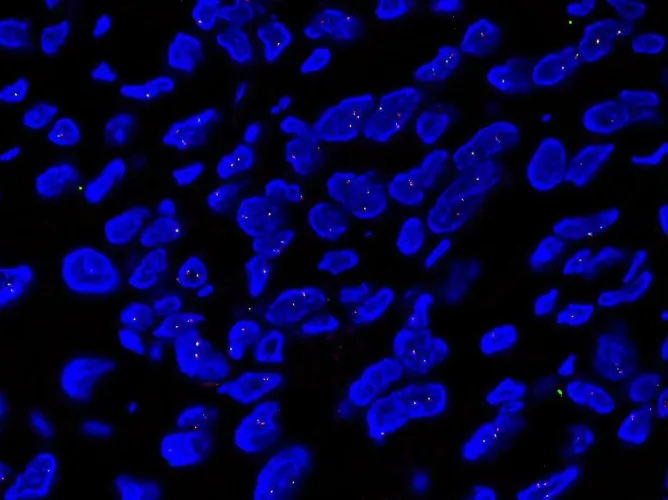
FISH showed USP6 positively rate was 2% which indicated negative expression on sections (x1000).
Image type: pathology (fish)